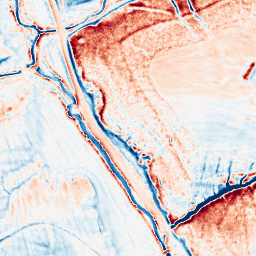
Category: classical
Decomposition family: uniform
Decomposition parameters: size: 10
Upsampling method: cubic_catmull_rom
Upsampling parameters: scale: 4
Upsampling scale: 4